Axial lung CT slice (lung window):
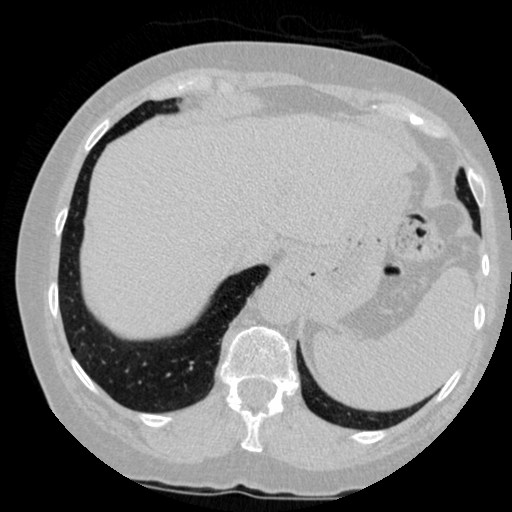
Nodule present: no